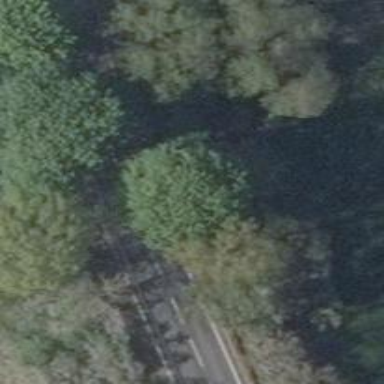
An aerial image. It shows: Row of deciduous broadleaved trees.